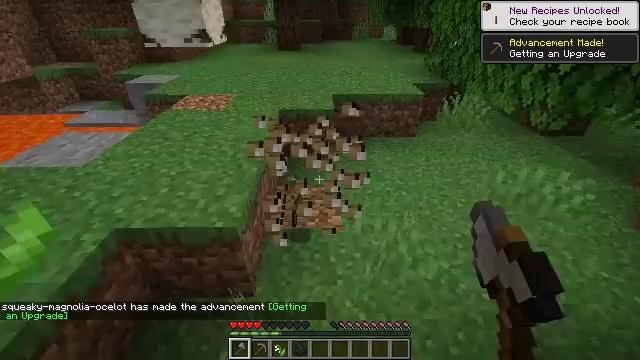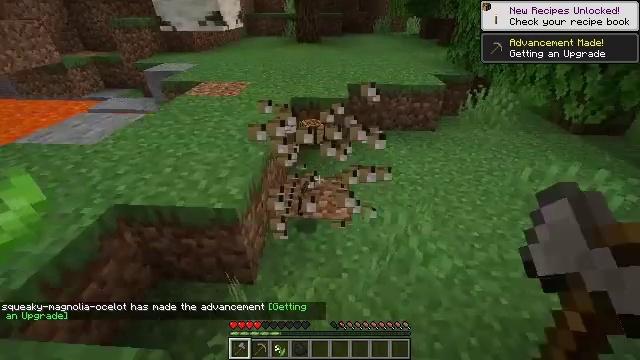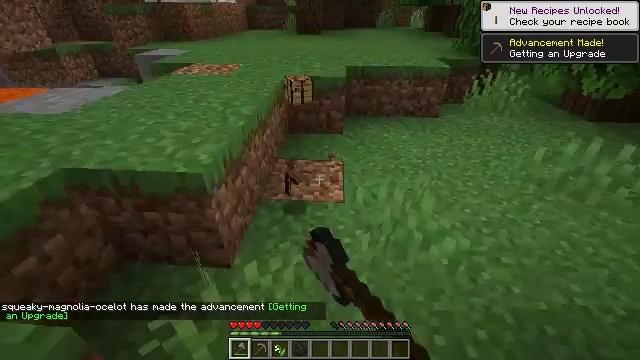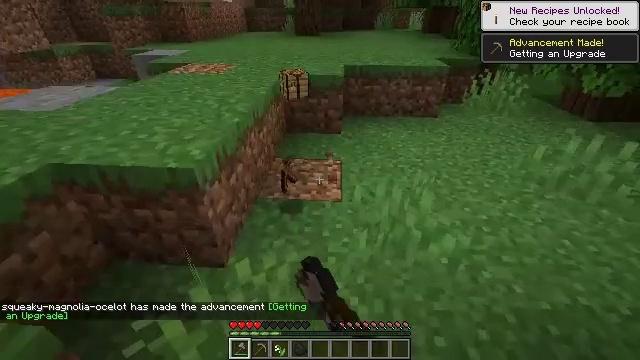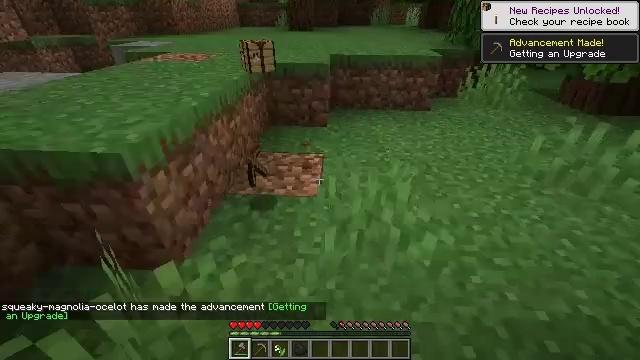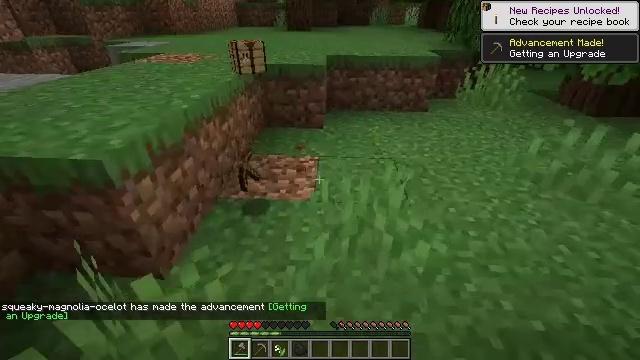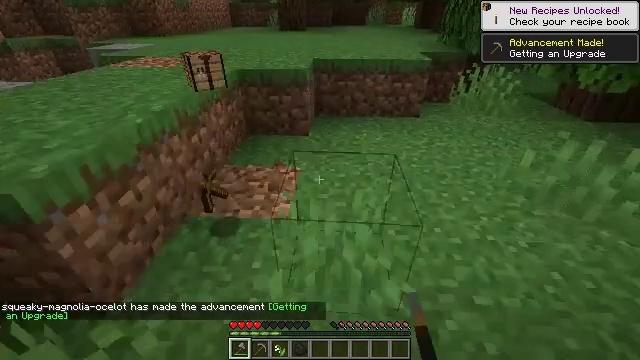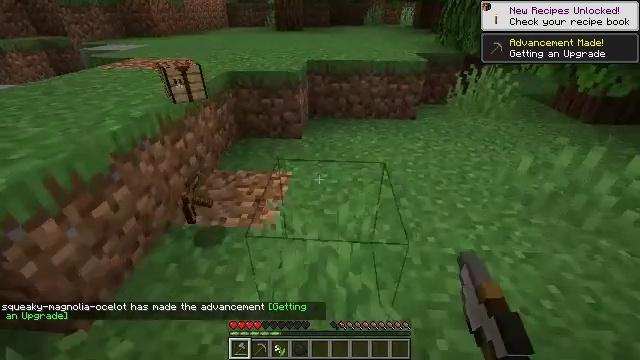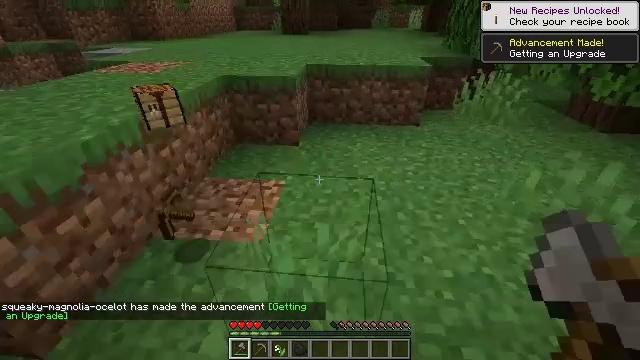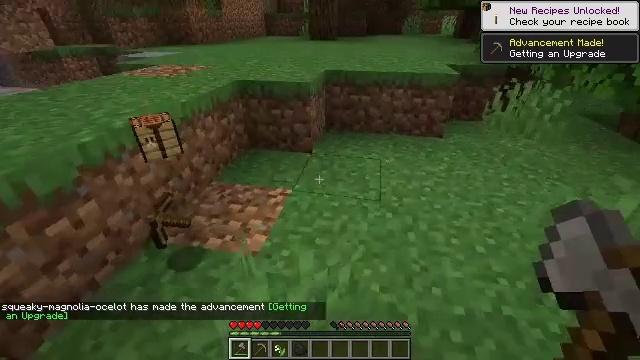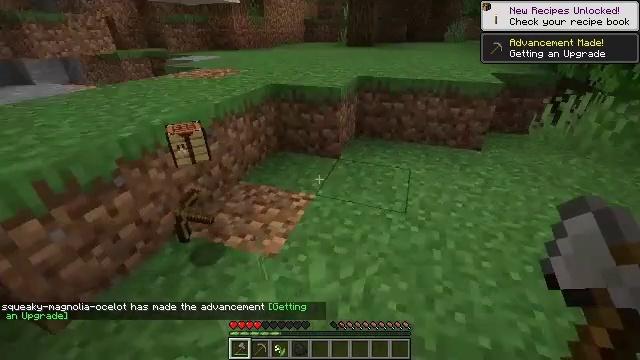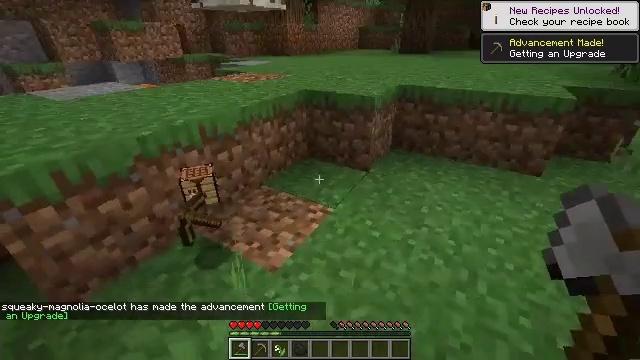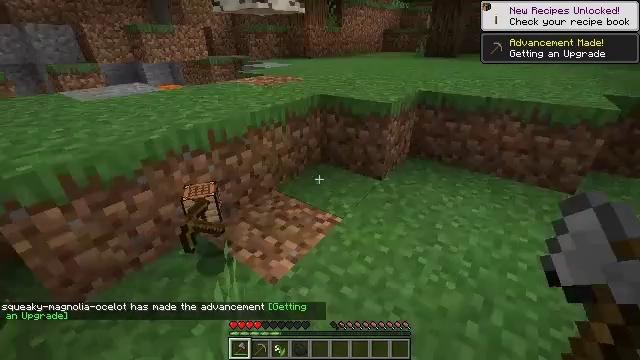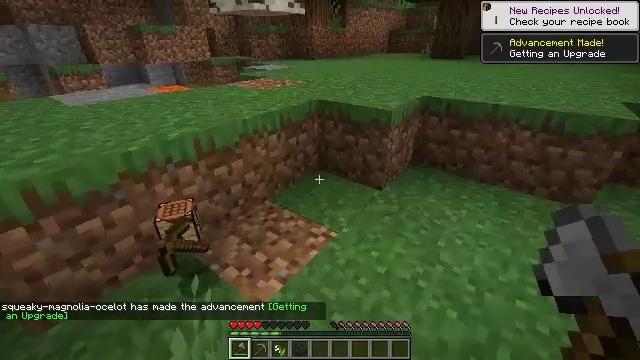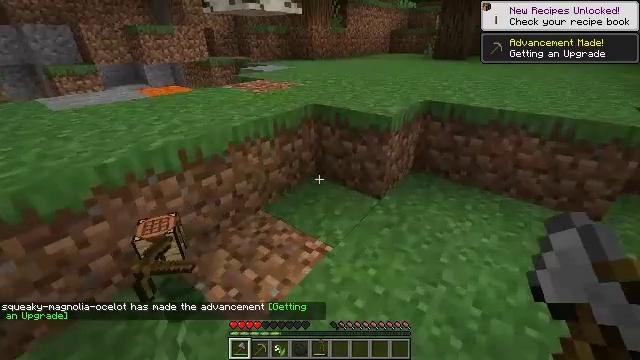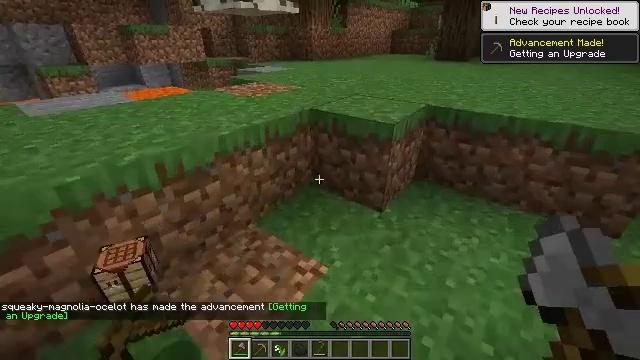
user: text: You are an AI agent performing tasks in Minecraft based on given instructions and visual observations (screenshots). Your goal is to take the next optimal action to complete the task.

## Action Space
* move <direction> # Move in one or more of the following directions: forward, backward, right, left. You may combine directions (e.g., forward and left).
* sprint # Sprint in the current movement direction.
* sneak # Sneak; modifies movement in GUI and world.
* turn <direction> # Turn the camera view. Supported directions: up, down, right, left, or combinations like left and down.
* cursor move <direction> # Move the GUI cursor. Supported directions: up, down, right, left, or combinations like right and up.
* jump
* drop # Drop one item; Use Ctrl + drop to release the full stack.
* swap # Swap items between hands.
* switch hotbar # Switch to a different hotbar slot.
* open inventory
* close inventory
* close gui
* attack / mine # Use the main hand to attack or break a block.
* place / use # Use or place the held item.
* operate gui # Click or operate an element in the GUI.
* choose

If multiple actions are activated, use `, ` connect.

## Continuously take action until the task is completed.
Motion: motion action
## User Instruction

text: Remove a lily of the valley from the inventory.
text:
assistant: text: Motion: move forward and move right, turn left, attack / mine
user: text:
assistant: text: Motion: move forward and move right, attack / mine
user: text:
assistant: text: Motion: move forward and move right
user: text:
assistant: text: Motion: move forward and move right
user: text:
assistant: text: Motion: move forward and move right
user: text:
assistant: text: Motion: move forward and move right
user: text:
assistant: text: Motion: move forward and move right
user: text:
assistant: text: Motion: move forward and move right, turn left
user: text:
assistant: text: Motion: move forward and move right, turn left
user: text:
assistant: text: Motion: move forward and move right, turn left and up
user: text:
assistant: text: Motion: move forward and move right, turn left and up
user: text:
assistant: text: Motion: move forward, turn left
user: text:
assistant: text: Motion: move forward, turn left
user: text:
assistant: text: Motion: move forward
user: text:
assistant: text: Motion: move forward
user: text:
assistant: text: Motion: move forward
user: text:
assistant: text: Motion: move forward and move left
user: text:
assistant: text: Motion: move forward and move left, turn right
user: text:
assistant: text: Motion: move forward and move left, turn right and up
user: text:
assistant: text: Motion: move forward and move left, turn right
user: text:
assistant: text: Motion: move forward and move left, turn right and up
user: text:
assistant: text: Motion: move forward, turn right and up
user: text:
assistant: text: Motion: move forward, turn right and up
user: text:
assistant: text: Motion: no_op
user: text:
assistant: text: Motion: turn right and up
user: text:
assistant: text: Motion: turn right and up
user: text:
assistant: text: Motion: no_op
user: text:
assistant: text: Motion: turn up
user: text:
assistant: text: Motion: turn right and up
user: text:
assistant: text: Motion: turn right